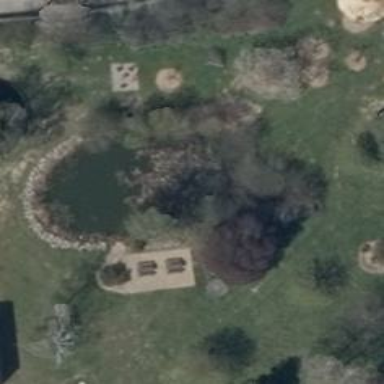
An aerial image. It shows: Serene pond surrounded by nature.